Question: I have a following problem with a Flexslider module in Drupal 7. I've made a simple slider which displays 3 photos. I've turned on slider for touch screen and everething works fine apart from the fact that all the photos are moved to the right so that you can see the snippet of the previous photo. It is about 15 pixels, but it is very annoying and looks just bad. I've already tried to change something in the file, but it still doesn't work properly. Do you know how to fix it?

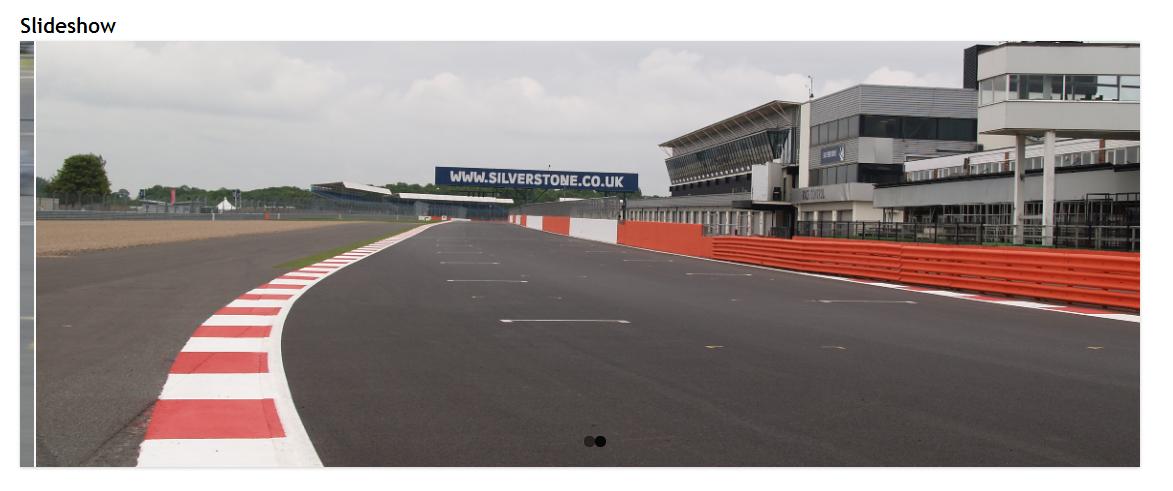
Answer: I just had to remove a few lines from my theme's .css and now it works fine.